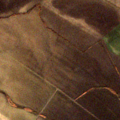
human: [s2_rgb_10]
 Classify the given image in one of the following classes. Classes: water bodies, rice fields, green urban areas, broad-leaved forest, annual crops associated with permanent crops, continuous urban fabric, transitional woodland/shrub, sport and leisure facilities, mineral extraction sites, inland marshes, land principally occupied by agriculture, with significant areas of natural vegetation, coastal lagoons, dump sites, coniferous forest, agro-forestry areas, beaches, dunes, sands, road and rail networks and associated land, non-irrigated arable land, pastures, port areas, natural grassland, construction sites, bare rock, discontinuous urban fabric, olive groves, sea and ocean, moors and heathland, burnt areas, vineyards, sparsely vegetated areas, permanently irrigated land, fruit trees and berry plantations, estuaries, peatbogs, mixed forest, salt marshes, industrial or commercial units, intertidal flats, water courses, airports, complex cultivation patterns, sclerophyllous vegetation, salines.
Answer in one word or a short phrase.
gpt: non-irrigated arable land